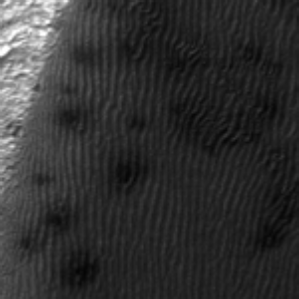
Label: frost